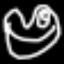
Label: frog